Question: In my orders 'DataGrid', I need to change the background color of the rows that the customer inside them exists multiple times in the collection.

In the 'DataGrid' above I want Jimmy's orders colored in yellow since Jimmy has more than one order.
This is how I populate the 'DataGrid':
'''
var people = new List<Person>()
{
new Person{CustName = "Jimmy", CustNum = 1, OrderNumber = "1111", OrederDate = DateTime.Now.AddDays(Helpers.GetRandom(1,10))},
new Person{CustName = "Alex", CustNum = 5, OrderNumber = "2222", OrederDate = DateTime.Now.AddDays(Helpers.GetRandom(1,10))},
new Person{CustName = "Jimmy", CustNum = 1, OrderNumber = "3333", OrederDate = DateTime.Now.AddDays(Helpers.GetRandom(1,10))},
new Person{CustName = "Robert", CustNum = 7, OrderNumber = "4444", OrederDate = DateTime.Now.AddDays(Helpers.GetRandom(1,10))}
};
dgOrders.ItemsSource = people;
'''
And the 'XAML':
'''
<DataGrid x:Name="dgOrders" CanUserAddRows="False" CanUserDeleteRows="False"
CanUserReorderColumns="True" AutoGenerateColumns="False"
VerticalScrollBarVisibility="Visible" Height="250">
<DataGrid.Columns>
<DataGridTextColumn Header="Customer Number" Binding="{Binding CustNum}" Width="Auto"/>
<DataGridTextColumn Header="Customer Name" Binding="{Binding CustName}" Width="*"/>
<DataGridTextColumn Header="Order Number" Binding="{Binding OrderNumber}" Width="Auto"/>
<DataGridTextColumn Header="Date" Binding="{Binding OrederDate, StringFormat=\{0:dd/MM/yyyy\}}" Width="Auto"/>
</DataGrid.Columns>
</DataGrid>
'''
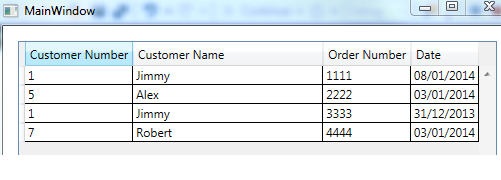
Answer: You can do that using <URL> in conjunction with 'DataGridRowStyle'. In converter pass 'ItemsSource' of DataGrid and 'CustName' property of current row.
Converter will check if more than 1 items exist in ItemSource with same CustName, return brush you want say 'Brushes.Green' otherwise it will return 'Brushes.Transparent':
'''
<DataGrid>
<DataGrid.Resources>
<local:ItemCountToBrushConverter x:Key="ItemCountToBrushConverter"/>
</DataGrid.Resources>
<DataGrid.RowStyle>
<Style TargetType="DataGridRow">
<Setter Property="Background">
<Setter.Value>
<MultiBinding Converter="{StaticResource ItemCountToBrushConverter}">
<Binding Path="ItemsSource"
RelativeSource="{RelativeSource Mode=FindAncestor,
AncestorType=DataGrid}"/>
<Binding Path="CustName"/>
</MultiBinding>
</Setter.Value>
</Setter>
</Style>
</DataGrid.RowStyle>
....
</DataGrid>
'''
Converter code:
'''
public class ItemCountToBrushConverter : IMultiValueConverter
{
public object Convert(object[] values, Type targetType,
object parameter, CultureInfo culture)
{
if (values.Length == 2)
{
IEnumerable<Person> collection = (IEnumerable<Person>)values[0];
int count = collection.Count(item => item.CustName ==
values[1].ToString());
return (count > 1) ? Brushes.Green : Brushes.Transparent;
}
return Brushes.Transparent;
}
public object[] ConvertBack(object value, Type[] targetTypes,
object parameter, CultureInfo culture)
{
throw new NotImplementedException();
}
}
'''